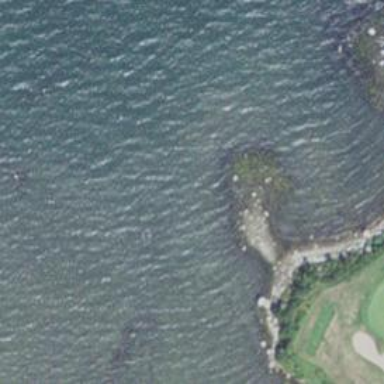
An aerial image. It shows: Natural rock reef.